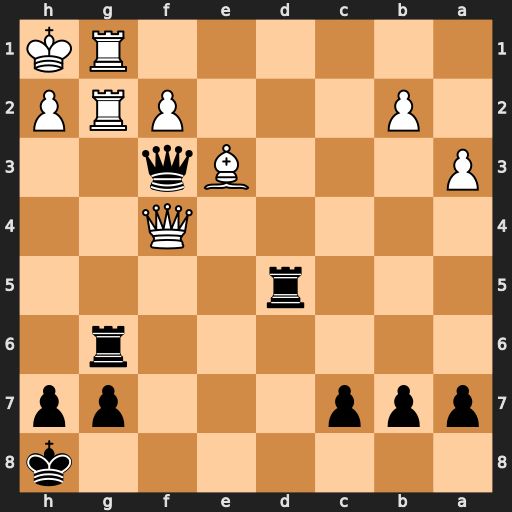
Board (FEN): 7k/ppp3pp/6r1/3r4/5Q2/P3Bq2/1P3PRP/6RK
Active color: b
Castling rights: -
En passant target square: -
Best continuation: Qxg2+ Rxg2 Rd1+ Rg1 Rdxg1#